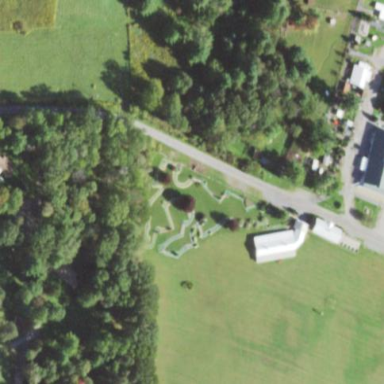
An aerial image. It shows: Miniature golf course.